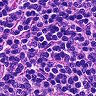
Metastatic tissue present: no